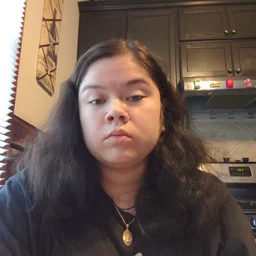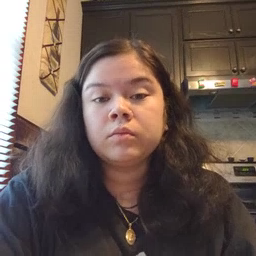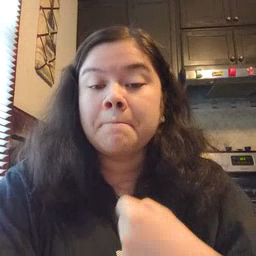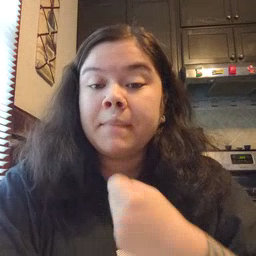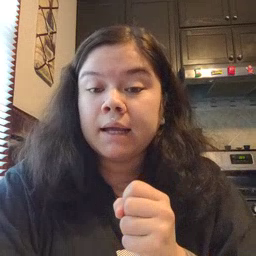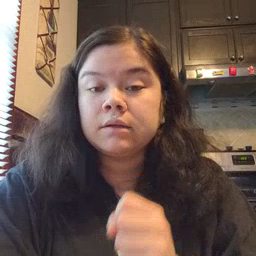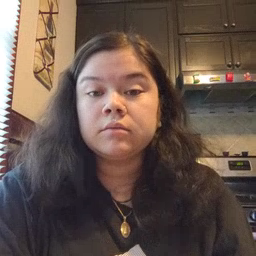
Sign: make